Question: I have bunch of unit/integration tests which creates a report after all the tests are run. At the moment i am passing in a hard coded response to the method that creates report.
How can i get the outcome of the test method? so that i can pass in this outcome as the response.

See how the test output shows us the Test Outcome i want to retrive that inside the test method. I know its possible. I have been able to retrieve the test name but couldn't get the outcome. Any help really appreciated.
Note: i am using normal MSTests
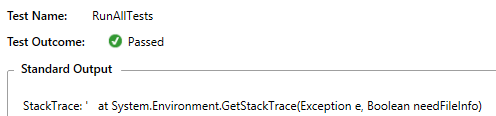
Answer: When a test fails the 'Test Method' is automatically aborted. You can use the 'CurrentTestOutcome' property in the 'TestCleanup' method. If you want to take the StackTrace you have to put all the method's code inside a 'try/catch' block.
'''
[TestClass]
public class TestClass
{
[TestCleanup]
public void TestCleanup()
{
// here you have access to the CurrentTestOutcome bot not on stacktrace
if (TestContext.CurrentTestOutcome == UnitTestOutcome.Failed)
{
// do something
}
}
[TestMethod]
public void TestMethod()
{
try
{
// Your test code here
}
catch (Exception exception)
{
// here you have access to the StackTrace
TestContext.WriteLine(exception.StackTrace);
// You can also add it to the TestContext and have access to it from TestCleanup
TestContext.Properties.Add("StackTrace", exception.StackTrace);
// Or...
TestContext.Properties.Add("Exception", exception);
throw;
}
}
}
'''